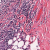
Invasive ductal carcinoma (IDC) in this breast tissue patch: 1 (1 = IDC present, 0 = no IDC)